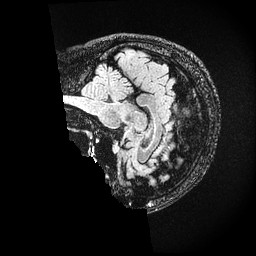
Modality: FLAIR
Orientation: sagittal
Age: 33
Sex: female
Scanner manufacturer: ge
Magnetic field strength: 3 T
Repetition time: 4.802 s
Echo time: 0.1171 s